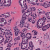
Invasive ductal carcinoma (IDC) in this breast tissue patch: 1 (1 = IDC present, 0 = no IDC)